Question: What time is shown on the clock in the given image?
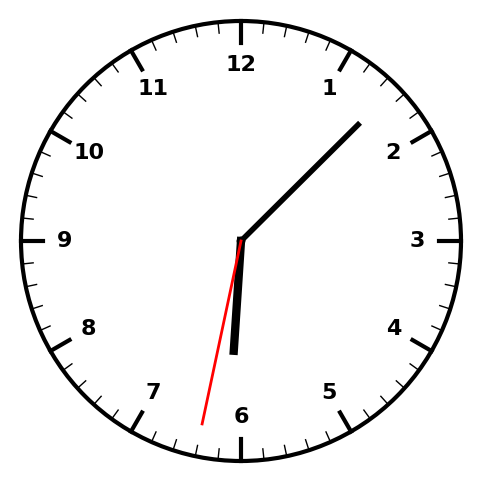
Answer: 06:07:32